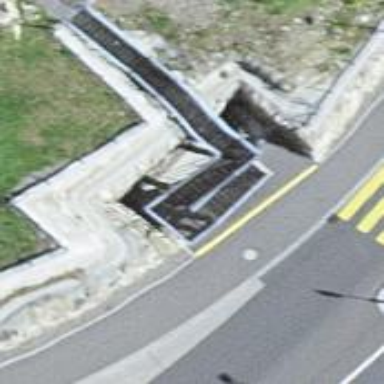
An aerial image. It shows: Metal steps along the road.